Field crop: maize
Growth stage: 2
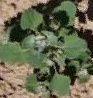
Species: chenopodium